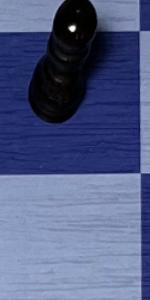
Label: Empty